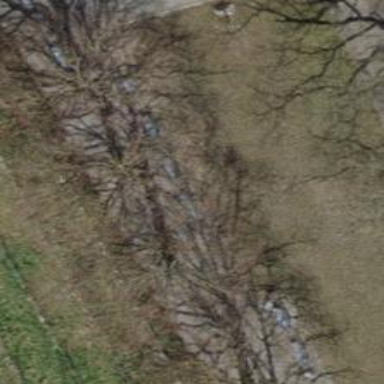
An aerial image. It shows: Bench.